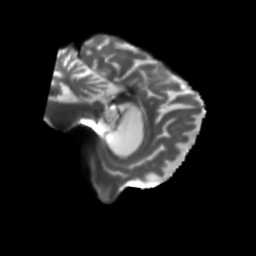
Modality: T2w
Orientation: sagittal
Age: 56
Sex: male
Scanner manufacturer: siemens
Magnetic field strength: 3 T
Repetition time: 5.25 s
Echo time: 0.08 s